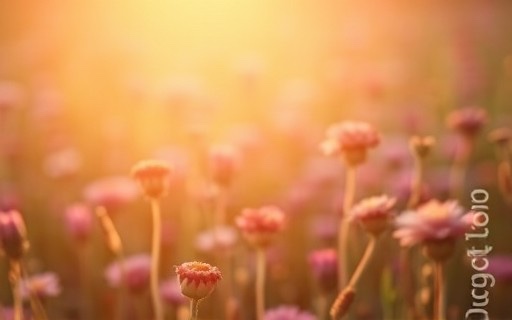
Category: Anniversary